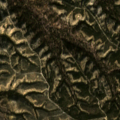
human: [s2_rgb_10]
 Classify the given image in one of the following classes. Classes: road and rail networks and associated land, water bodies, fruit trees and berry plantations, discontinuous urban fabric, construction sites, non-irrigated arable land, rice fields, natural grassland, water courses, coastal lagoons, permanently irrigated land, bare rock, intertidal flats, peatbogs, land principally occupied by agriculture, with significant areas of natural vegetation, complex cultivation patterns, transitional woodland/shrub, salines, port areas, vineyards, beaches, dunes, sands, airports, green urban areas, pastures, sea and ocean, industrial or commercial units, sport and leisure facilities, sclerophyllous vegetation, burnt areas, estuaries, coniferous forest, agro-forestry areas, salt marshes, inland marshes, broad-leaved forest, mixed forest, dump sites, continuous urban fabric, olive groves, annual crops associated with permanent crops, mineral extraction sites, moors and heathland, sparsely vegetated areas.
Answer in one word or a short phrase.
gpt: transitional woodland/shrub